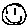
Label: smiley face